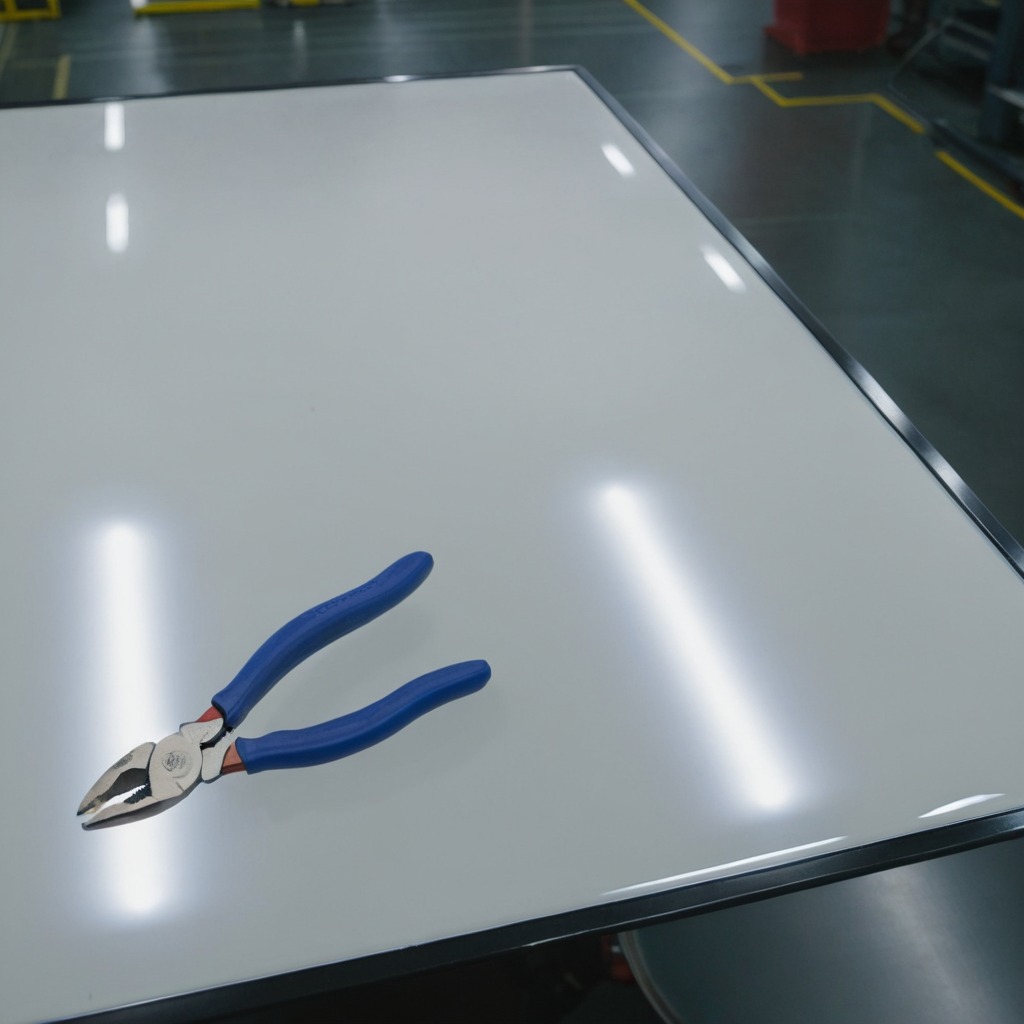
A plier lying on a table in a ship maintenance bay.